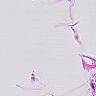
Metastatic tissue present: no